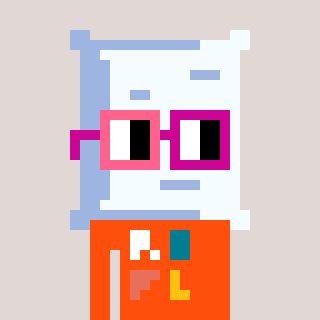
a pixel art character with square pink and red glasses, a pillow-shaped head and a orange-colored body on a warm background